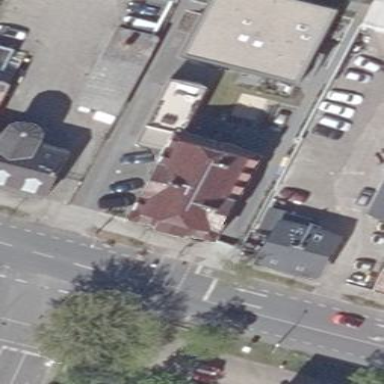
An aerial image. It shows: Beautiful apartment building with mansard roof.